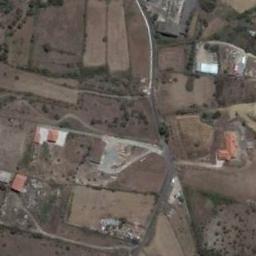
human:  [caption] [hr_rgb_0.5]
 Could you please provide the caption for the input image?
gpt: The bare terrace is next to some houses and trees .

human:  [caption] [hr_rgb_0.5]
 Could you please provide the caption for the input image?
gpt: There are many buildings of different colors on the terrace .

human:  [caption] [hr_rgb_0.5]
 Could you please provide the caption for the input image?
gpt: Many irregularly shaped brown and green mixed farm fields with several paths and many buildings .

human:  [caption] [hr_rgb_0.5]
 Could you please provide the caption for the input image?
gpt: There is a winding path through the green terraces .

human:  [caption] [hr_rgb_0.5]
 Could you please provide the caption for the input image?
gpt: There are some buildings among the terraces .